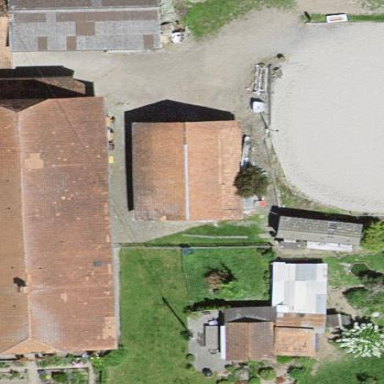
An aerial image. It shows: Stable building.